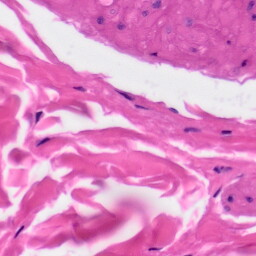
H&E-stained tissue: Skin